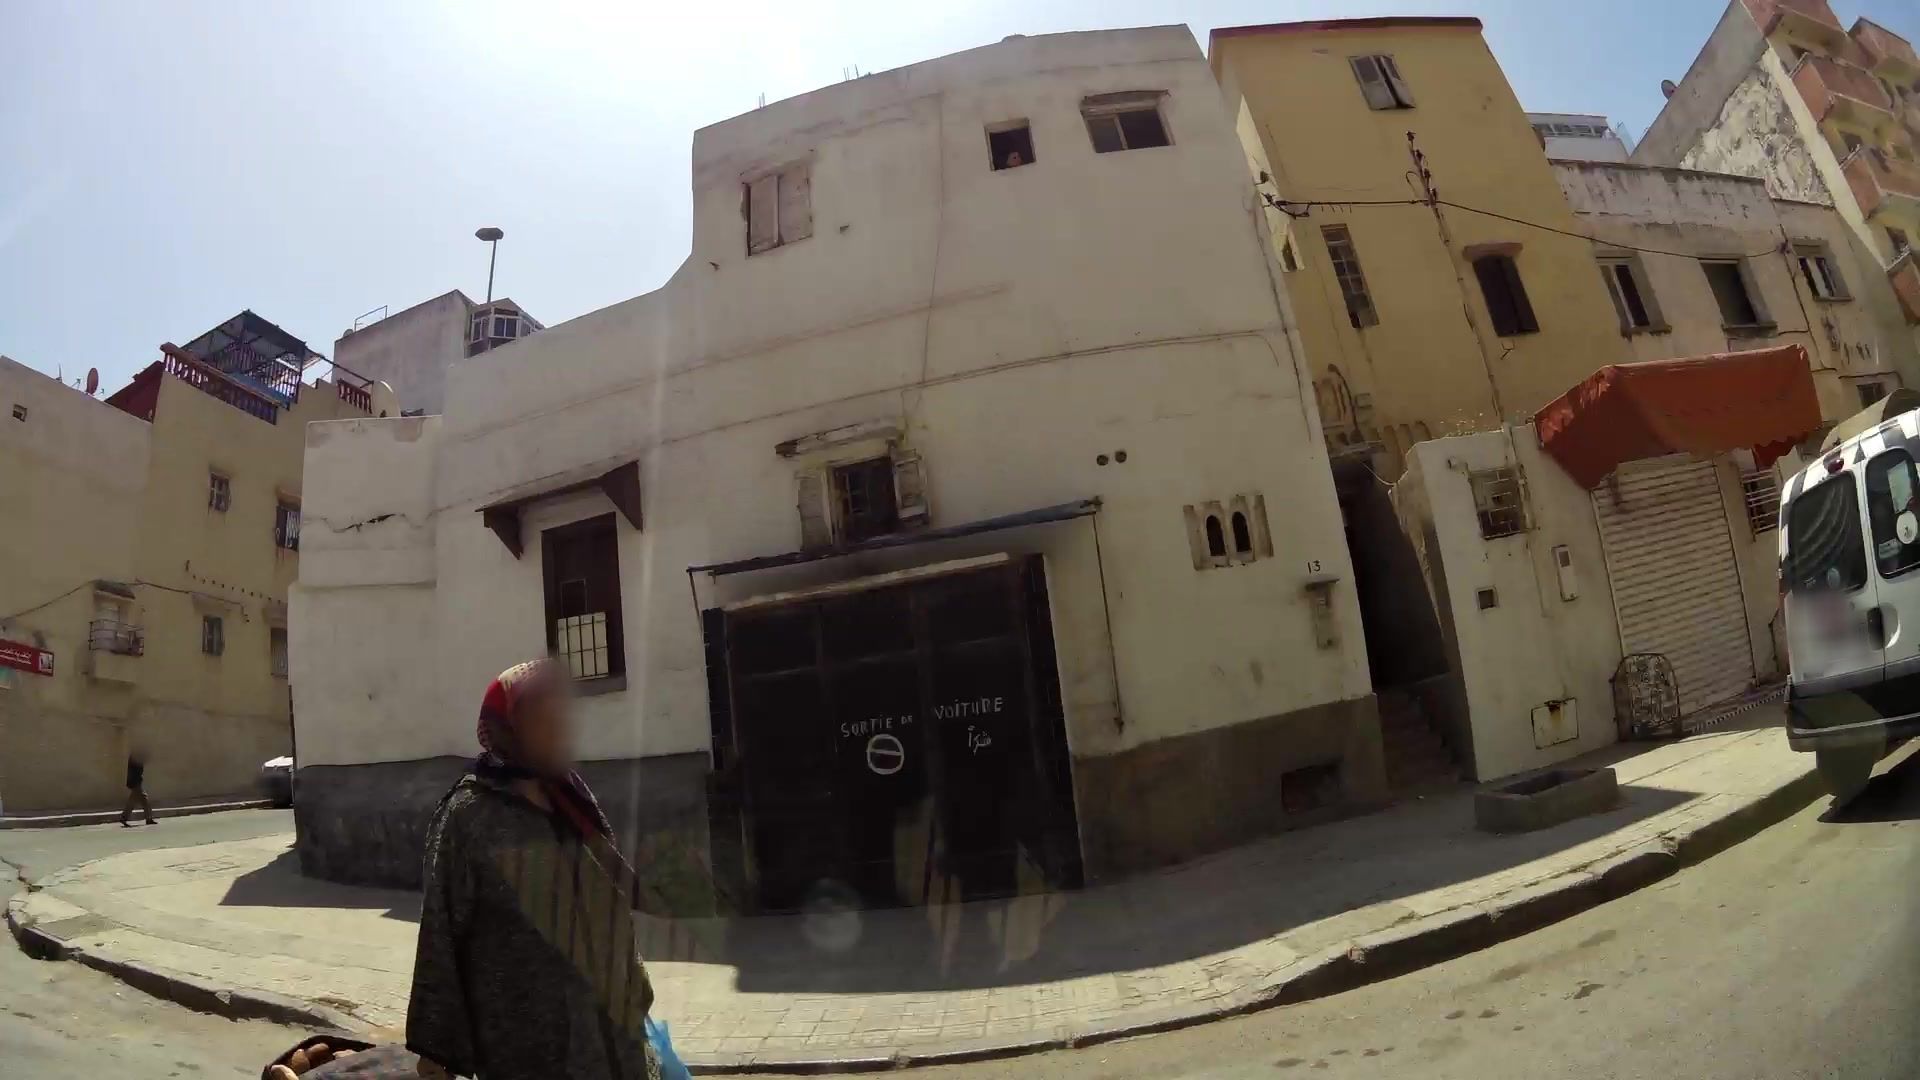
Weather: clear
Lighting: day
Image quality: good
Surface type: walking surface
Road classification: residential
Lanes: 2
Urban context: urban centre
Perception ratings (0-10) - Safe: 1.14, Lively: 5.53, Beautiful: 0.58, Boring: 6.7, Depressing: 8.39, Wealthy: 1.03